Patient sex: F
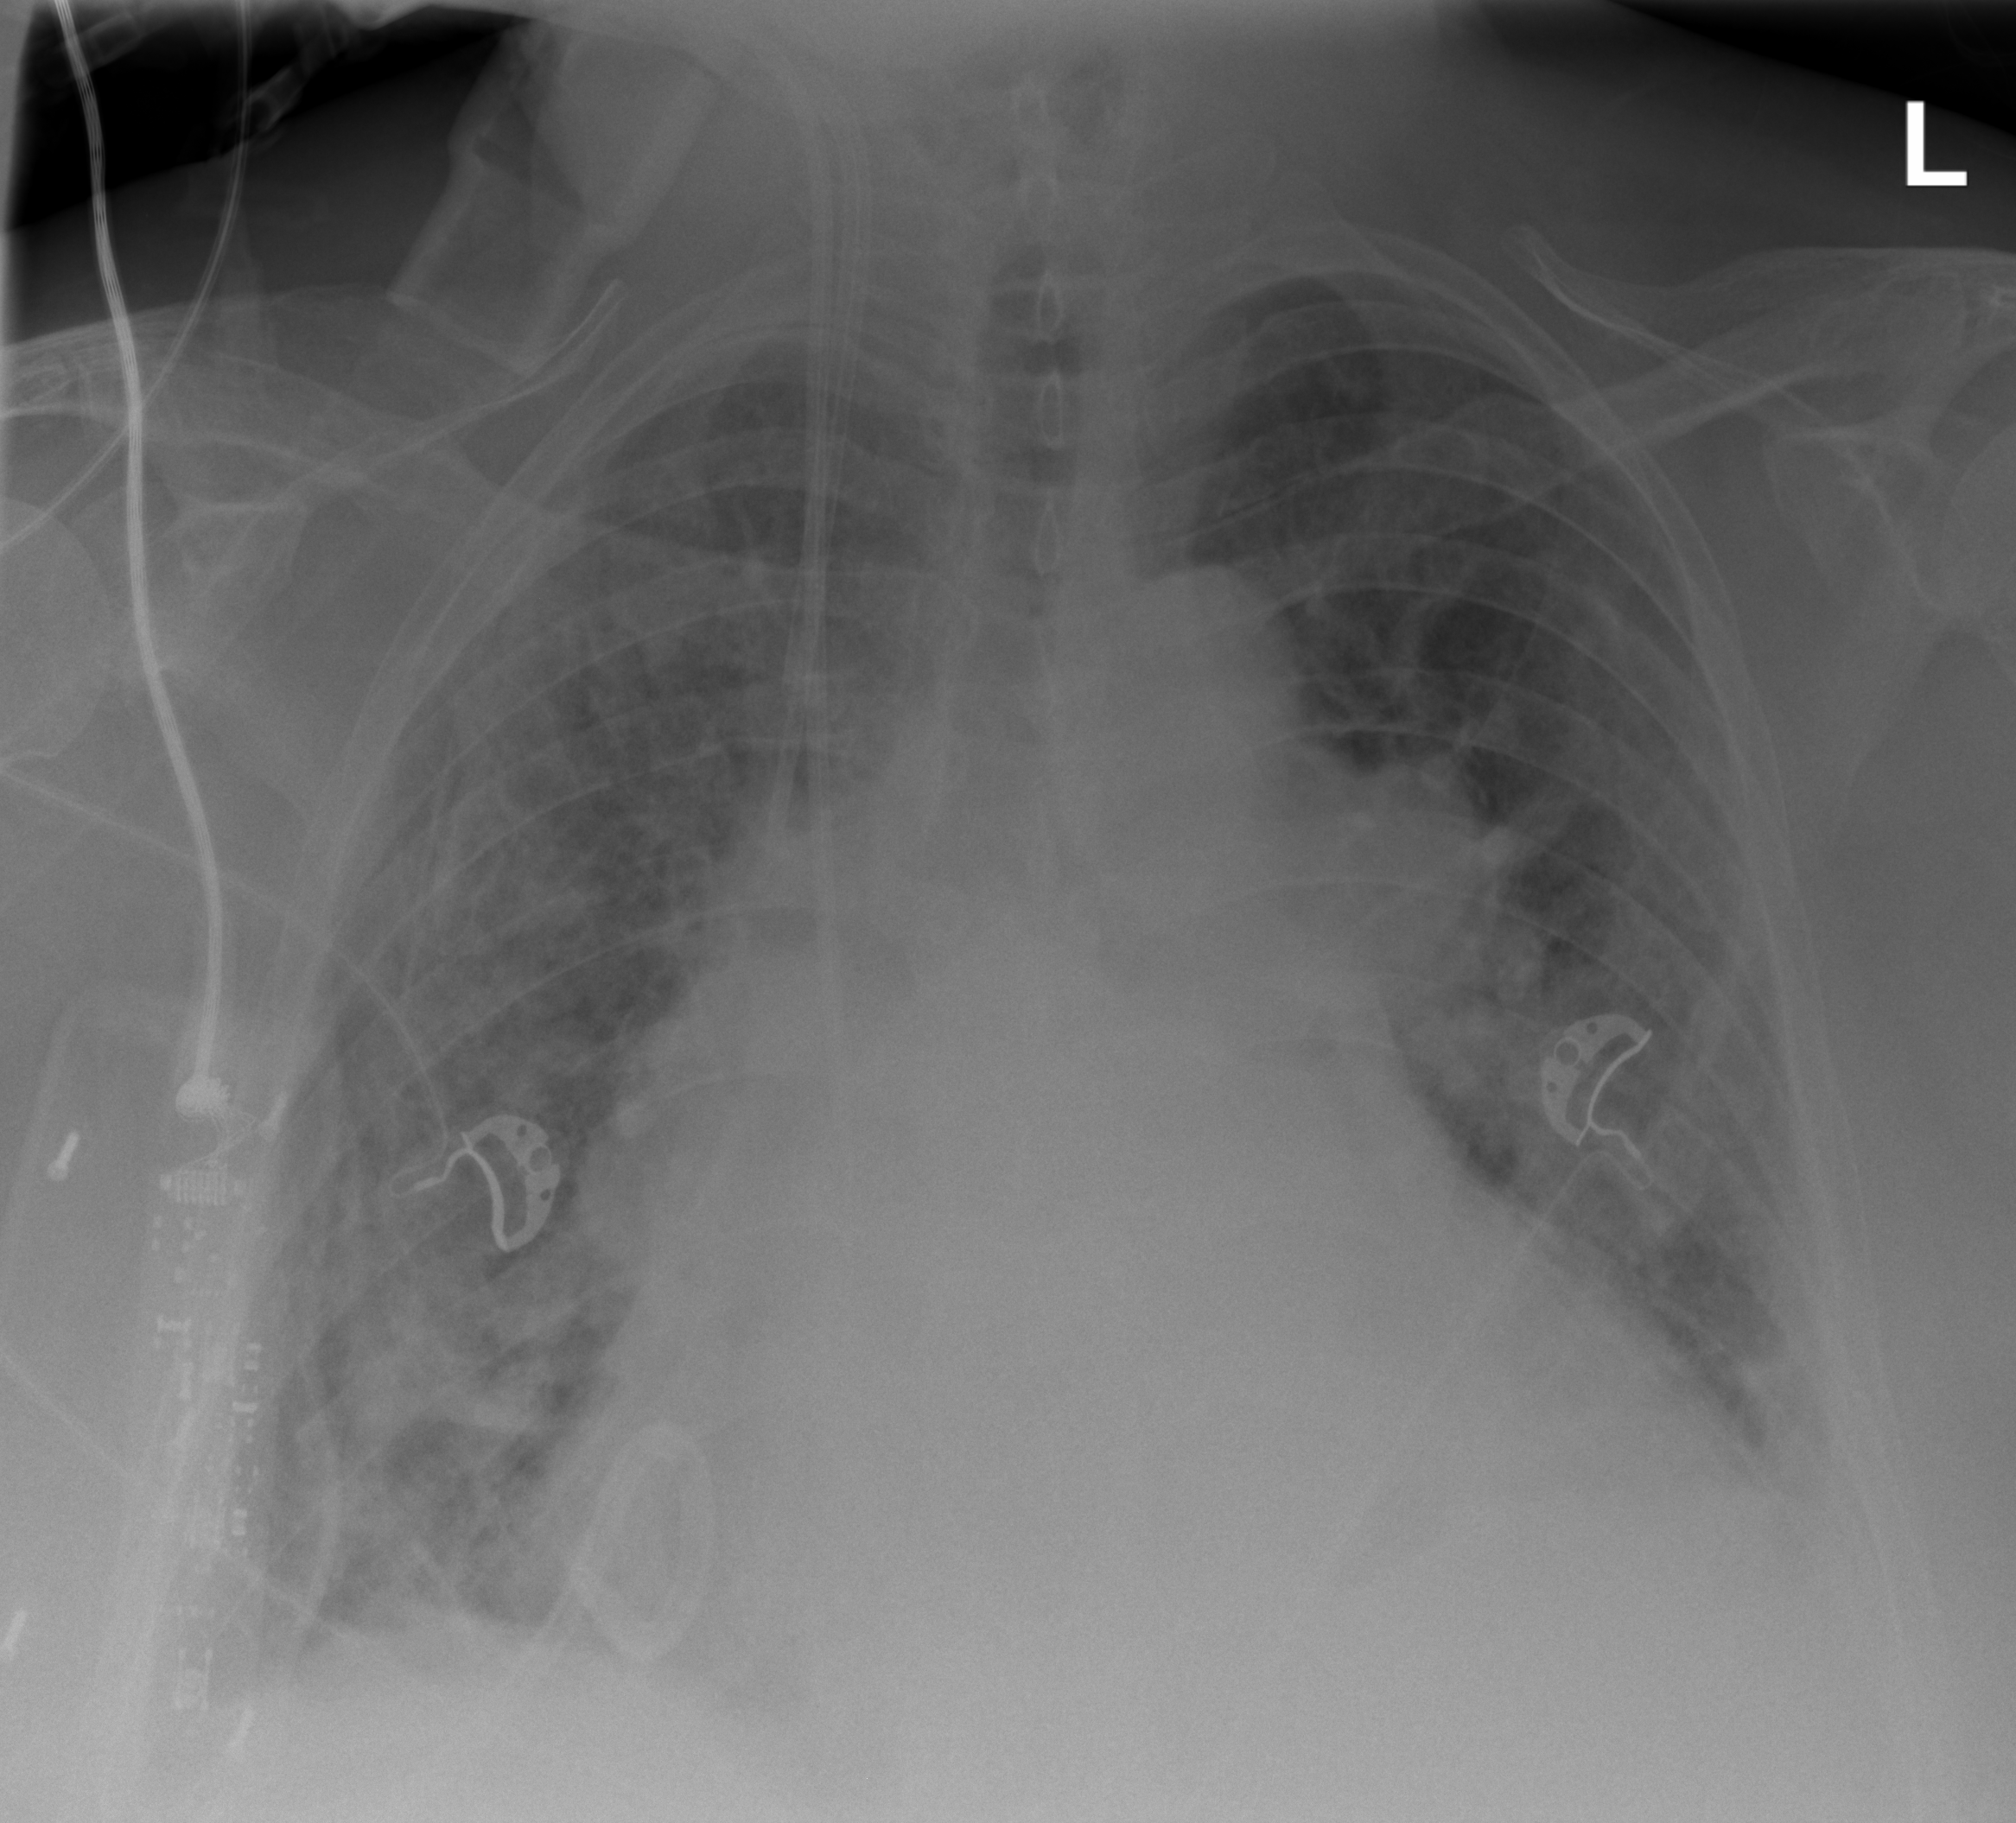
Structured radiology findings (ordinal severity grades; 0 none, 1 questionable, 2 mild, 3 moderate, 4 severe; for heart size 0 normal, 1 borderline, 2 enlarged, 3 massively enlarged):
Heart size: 3
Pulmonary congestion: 2
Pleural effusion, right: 1
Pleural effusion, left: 2
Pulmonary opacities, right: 3
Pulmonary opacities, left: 2
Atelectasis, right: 3
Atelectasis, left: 2